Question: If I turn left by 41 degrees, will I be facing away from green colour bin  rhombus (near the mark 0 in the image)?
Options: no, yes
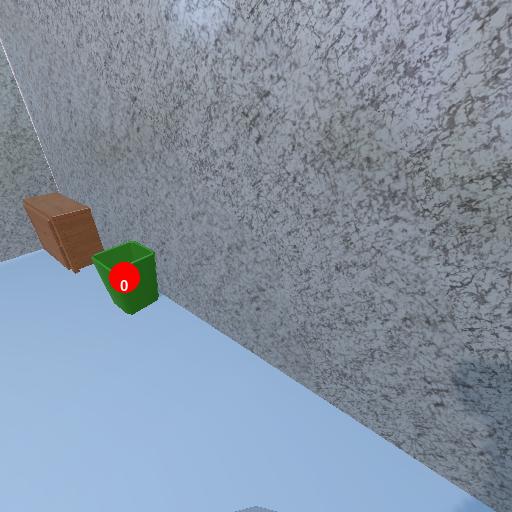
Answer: no